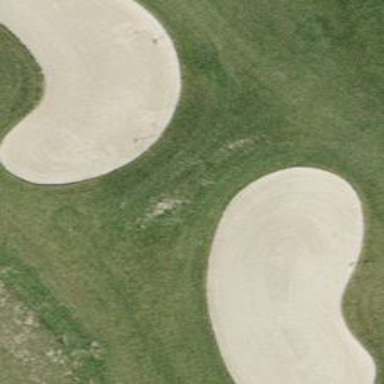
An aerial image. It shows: Sandy area is golf bunker.